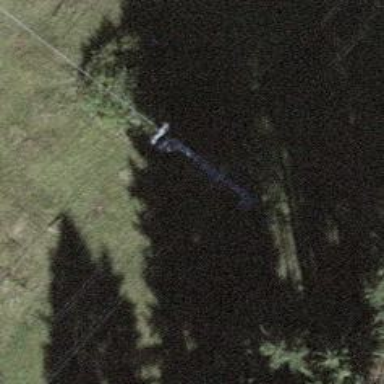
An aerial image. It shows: Pylon for aerialway.